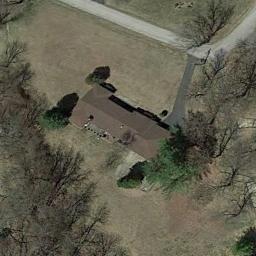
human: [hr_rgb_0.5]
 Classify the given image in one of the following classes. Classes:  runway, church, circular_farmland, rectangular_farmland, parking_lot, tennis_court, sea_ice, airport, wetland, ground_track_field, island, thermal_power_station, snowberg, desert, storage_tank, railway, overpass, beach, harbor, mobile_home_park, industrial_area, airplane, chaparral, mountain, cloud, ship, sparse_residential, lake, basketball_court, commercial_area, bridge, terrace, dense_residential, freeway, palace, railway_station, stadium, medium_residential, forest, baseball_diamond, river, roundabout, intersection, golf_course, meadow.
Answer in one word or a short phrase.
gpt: sparse_residential